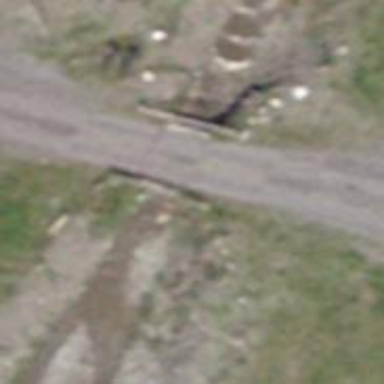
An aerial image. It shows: Unclassified road with asphalt surface crossing bridge.